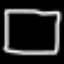
Label: square